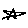
Label: star